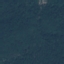
Label: Forest